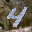
Label: 4